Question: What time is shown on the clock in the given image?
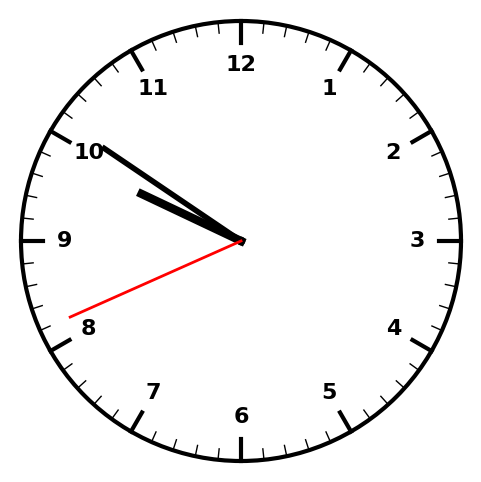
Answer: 09:50:41